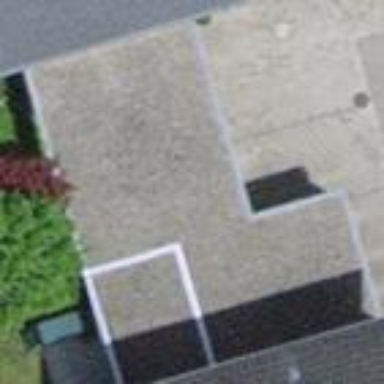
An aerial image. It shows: Group of garages.